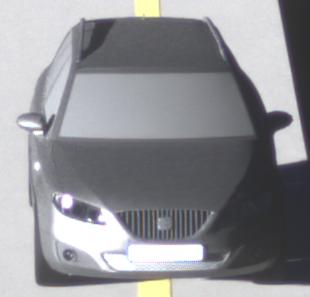
Make: SEAT
Model: Exeo ST 1.6
Detailed model: Exeo (3R) ST
Model produced from: 2010/05
Model produced until: 2010/08
Doors: 5
Color: gray
Road condition: dry road
Daytime: sunrise or sunset
Contrast: high contrast